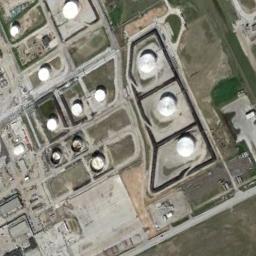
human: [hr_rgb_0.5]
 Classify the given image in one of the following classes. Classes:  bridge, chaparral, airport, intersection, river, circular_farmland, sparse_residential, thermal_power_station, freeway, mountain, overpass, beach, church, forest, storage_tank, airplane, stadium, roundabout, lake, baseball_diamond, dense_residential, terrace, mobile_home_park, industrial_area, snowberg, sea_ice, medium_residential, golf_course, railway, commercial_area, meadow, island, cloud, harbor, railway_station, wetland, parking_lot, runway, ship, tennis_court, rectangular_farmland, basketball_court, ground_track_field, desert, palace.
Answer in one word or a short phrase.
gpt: storage_tank